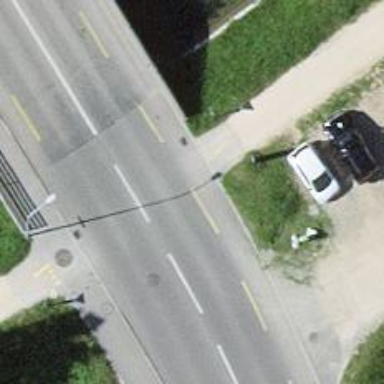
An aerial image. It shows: Secondary road with sidewalk on the left.